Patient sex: M
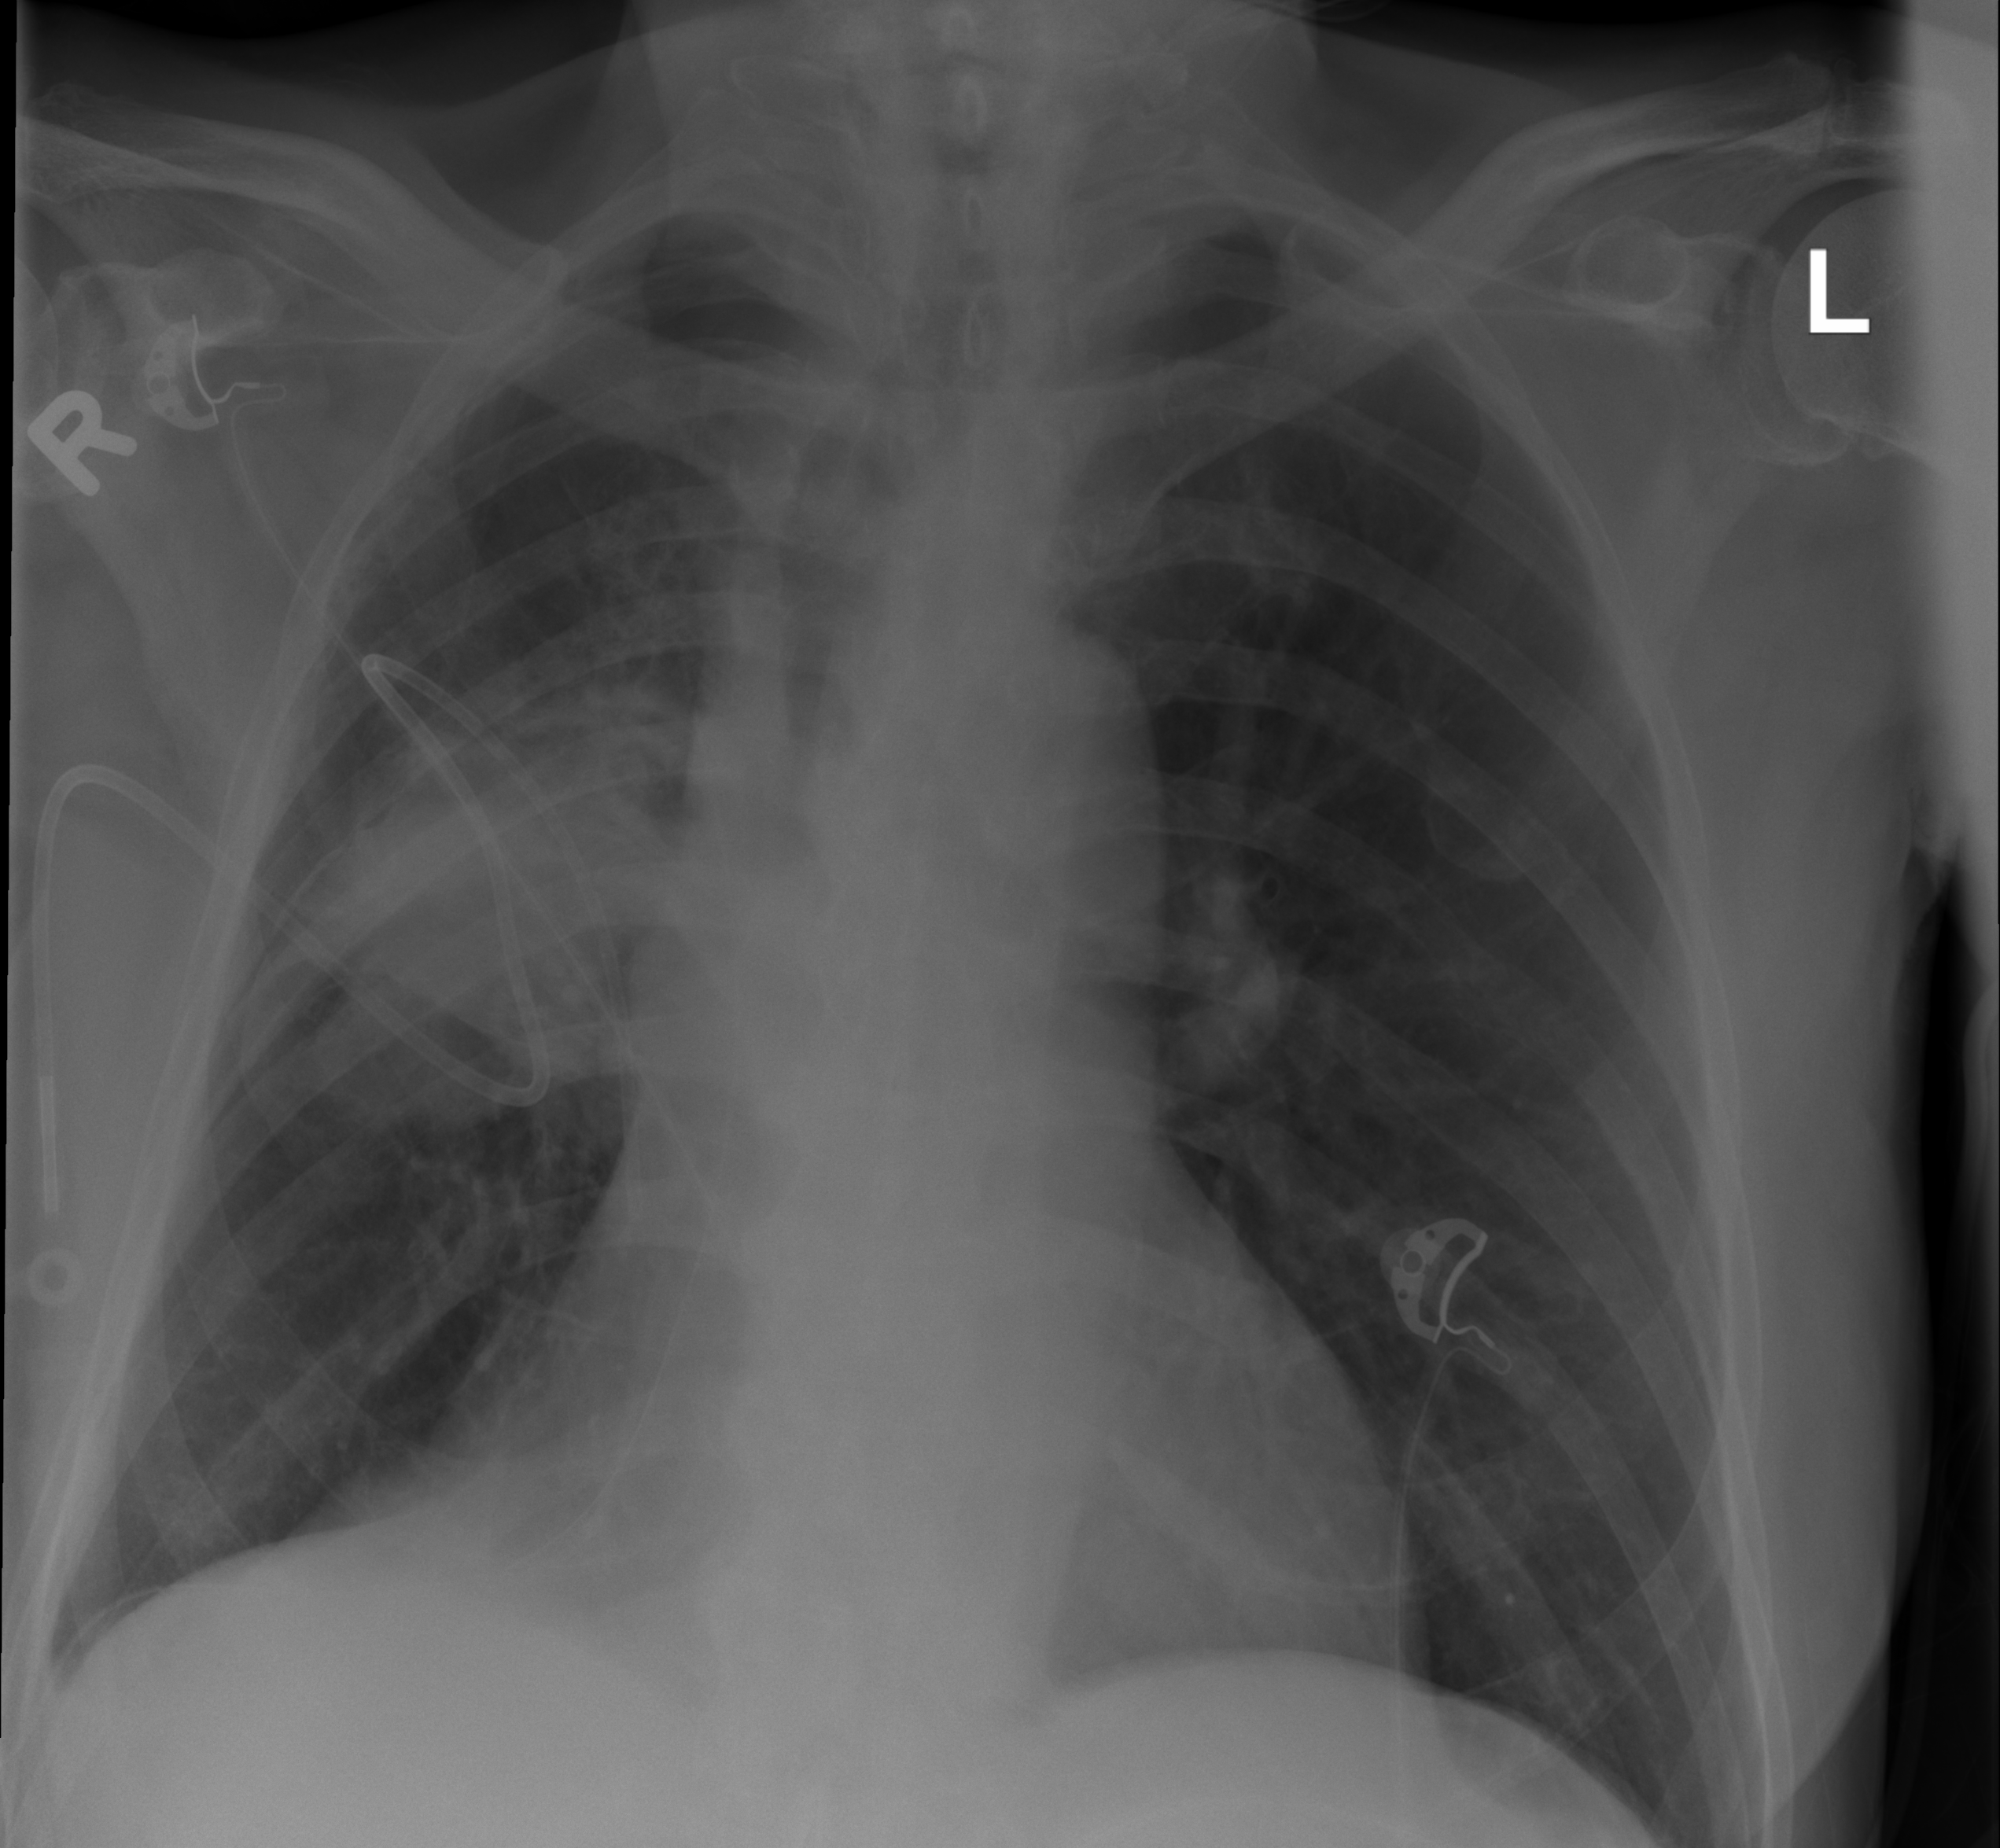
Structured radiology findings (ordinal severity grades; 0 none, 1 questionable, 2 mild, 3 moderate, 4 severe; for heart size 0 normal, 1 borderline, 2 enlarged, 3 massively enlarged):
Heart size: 0
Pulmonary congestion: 0
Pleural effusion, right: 0
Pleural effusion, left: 0
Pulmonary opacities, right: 1
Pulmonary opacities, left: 0
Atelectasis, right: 2
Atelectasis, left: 0